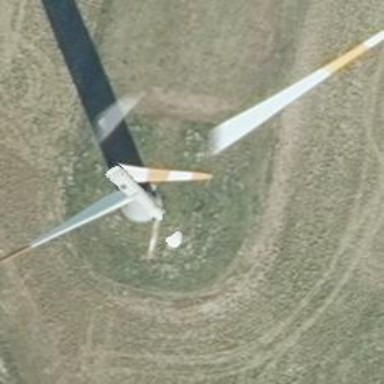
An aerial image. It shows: Vestas wind generator.